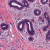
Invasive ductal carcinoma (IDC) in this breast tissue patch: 0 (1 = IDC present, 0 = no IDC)